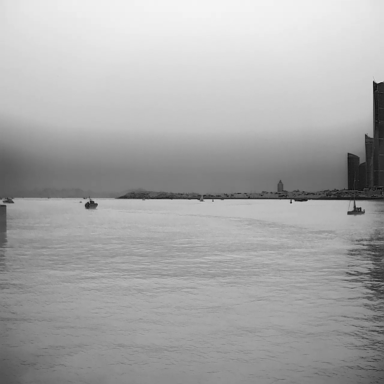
There are five objects shown in the infrared image, including two bulk_carriers, two sailboats, and a container_ship.